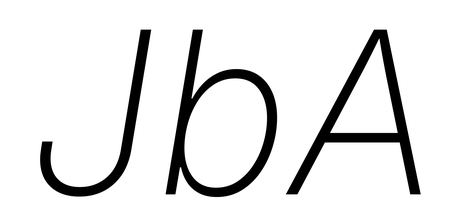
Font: Inter-Italic_ExtraLight_Italic